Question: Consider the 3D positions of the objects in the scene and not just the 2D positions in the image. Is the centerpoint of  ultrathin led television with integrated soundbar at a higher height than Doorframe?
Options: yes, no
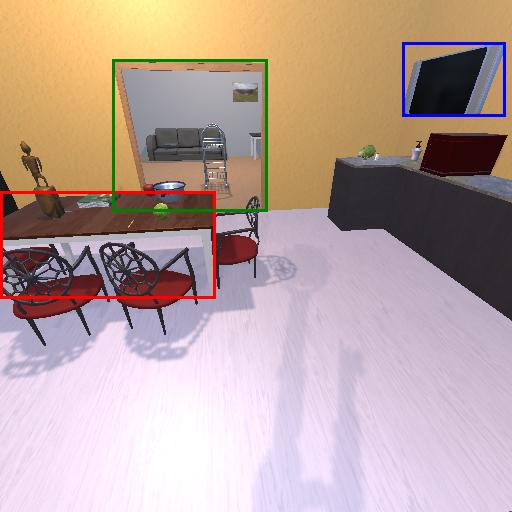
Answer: yes